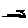
Label: zigzag